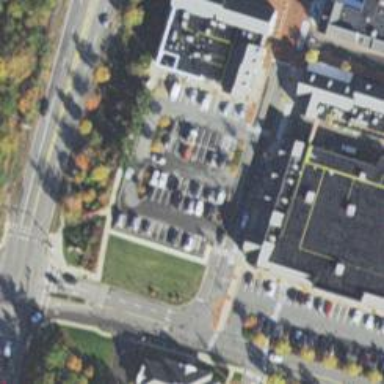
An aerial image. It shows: Parking space.